Question: My directory structure for a servlet in netbeans is as follows:

Q1. Is it mandatory that I should see servlet class below my 'web.xml'. It's not getting generated for me. Because I believe I need to specify the class name in the 'web.xml' inside the '<servlet'> tag.
Q2. How do I find out which JDK version is used to start the tomcat? I have JDK 1.8 installed on my machine and I am using that in NEtbeans 7.4. I am running into the same problem as asked <URL> and trying to find a fix based on the @Macon Pegram's answer mentioned over there.
Thanks
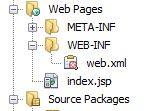
Answer: Am not sure i got your question. But What i understand is , you are expecting a servlet class generated from your index.jsp and placed under WEB-INF right?
jsp files are converted to servlet in run time, you cannot see them in your project directory structure. But if you really want to see them 'target omcat\work\localEngine\localhost\<name related to webapp>\orgpache\jsp' is the location of the generated servlets.
You can see in server and settings tab while creating new app. or you can see in server properties.
Hope it helps